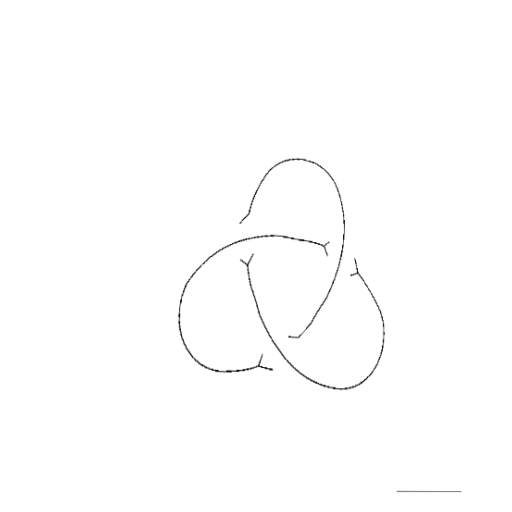
Crossing number: 3